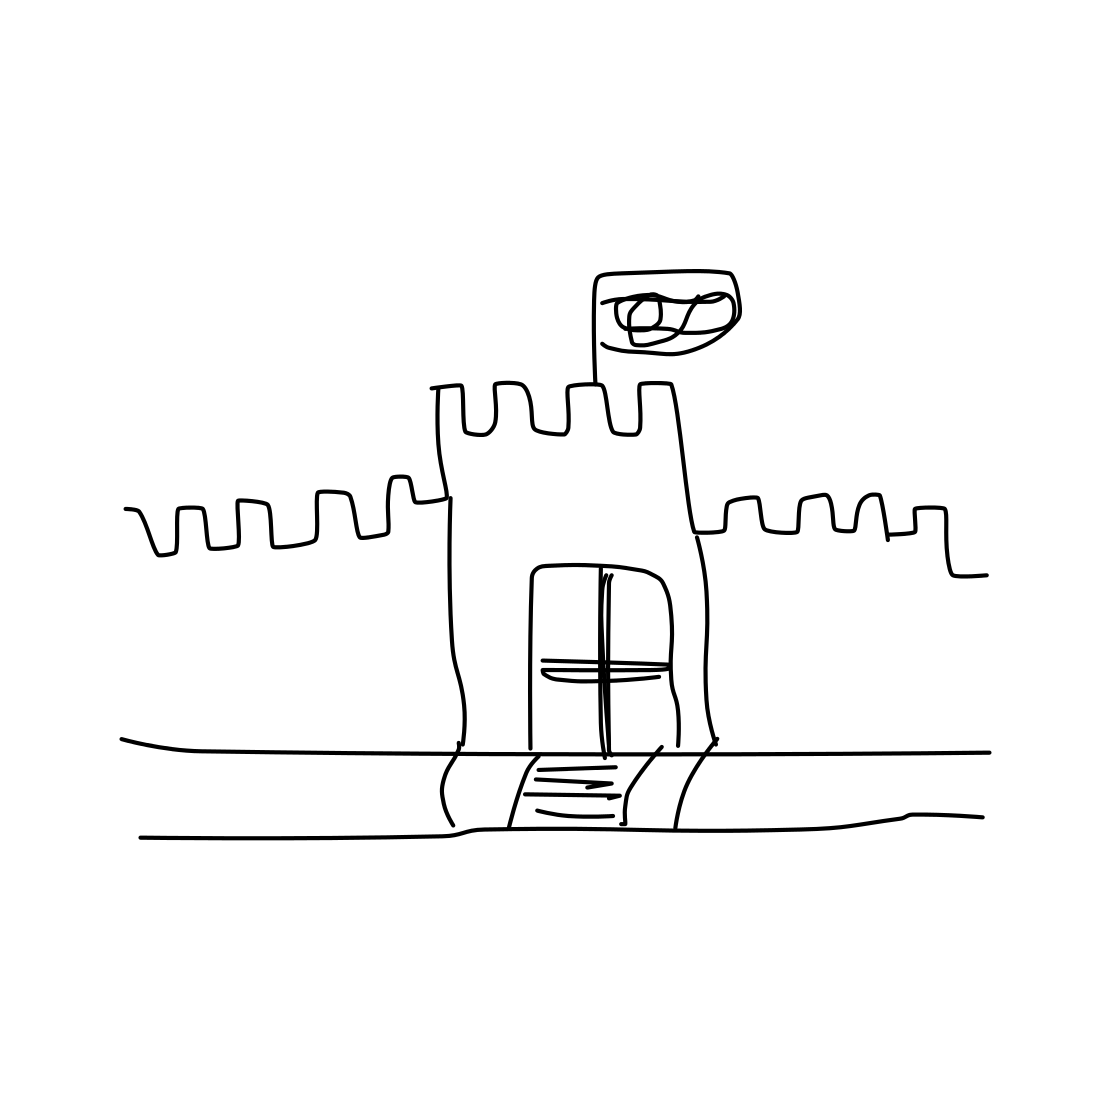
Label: castle